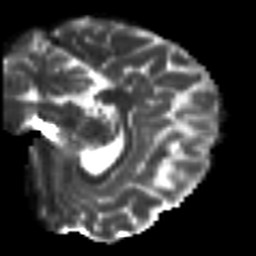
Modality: T2w
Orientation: sagittal
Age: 42
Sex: female
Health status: ill
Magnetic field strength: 3 T
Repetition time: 9 s
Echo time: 0.093 s